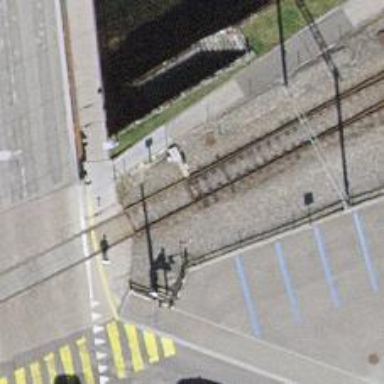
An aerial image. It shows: Railway switch.